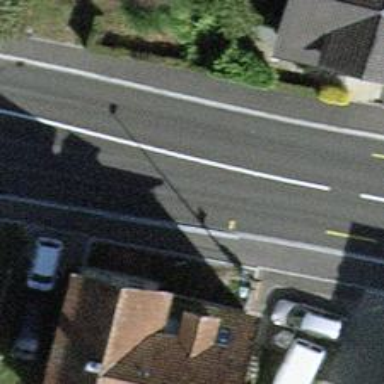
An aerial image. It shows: Bus stop with platform for public transport.